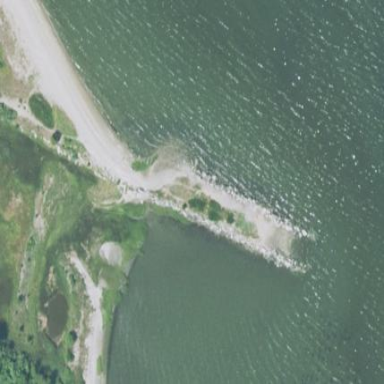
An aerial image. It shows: Breakwater made of rock.